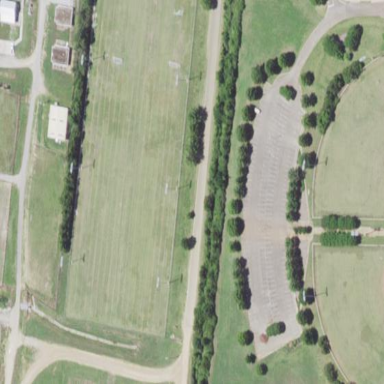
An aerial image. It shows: Soccer pitch for leisure land activities.